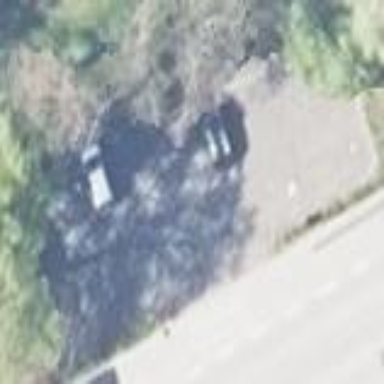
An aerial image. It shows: Parking area with asphalt surface.